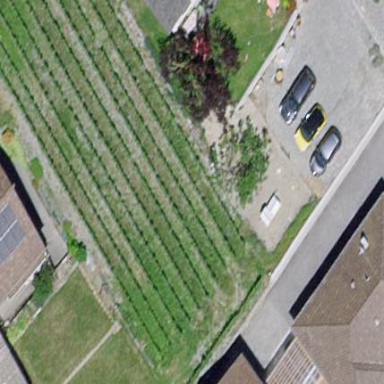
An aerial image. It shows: Vineyard where grapes are grown.